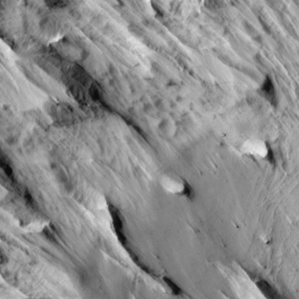
Label: non_frost